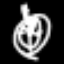
Label: hourglass